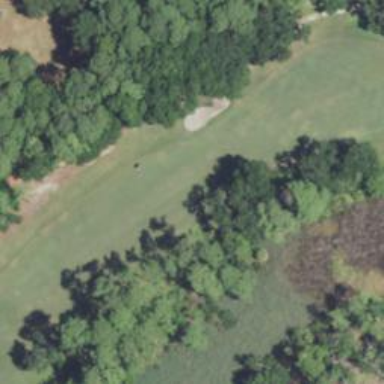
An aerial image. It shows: Rough grassy area used for golf.